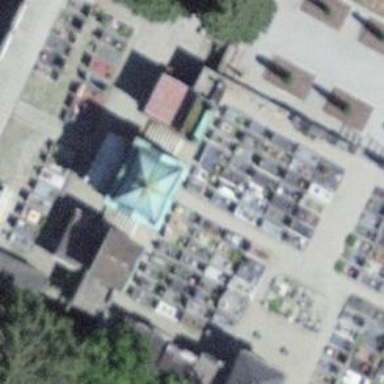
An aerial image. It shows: Cemetery.